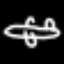
Label: airplane